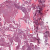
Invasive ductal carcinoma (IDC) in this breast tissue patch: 0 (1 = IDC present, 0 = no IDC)